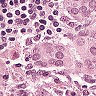
Metastatic tissue present: yes